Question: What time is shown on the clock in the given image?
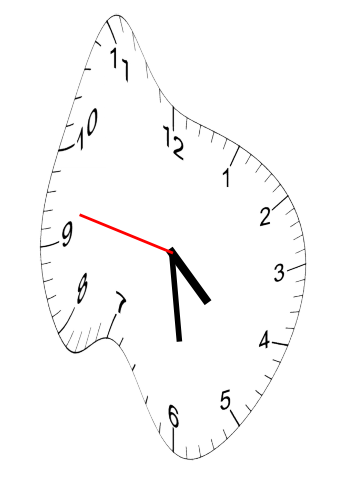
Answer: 04:28:47